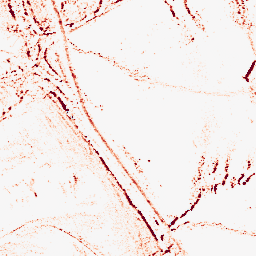
Category: morphological
Decomposition family: morphological_rect
Decomposition parameters: operation: opening
width: 5
height: 3
Upsampling method: edge_directed
Upsampling parameters: scale: 2
Upsampling scale: 2